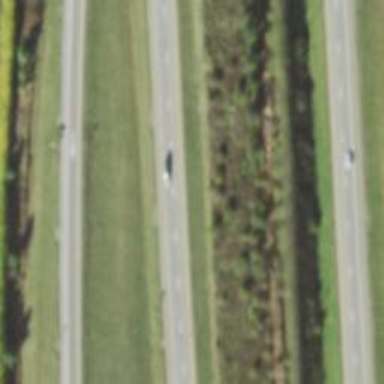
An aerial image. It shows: Asphalt motorway.